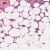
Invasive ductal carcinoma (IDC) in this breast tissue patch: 1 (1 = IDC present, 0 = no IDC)